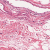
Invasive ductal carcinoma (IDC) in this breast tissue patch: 0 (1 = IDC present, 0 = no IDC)